Question: Count the number of objects in the diagram.
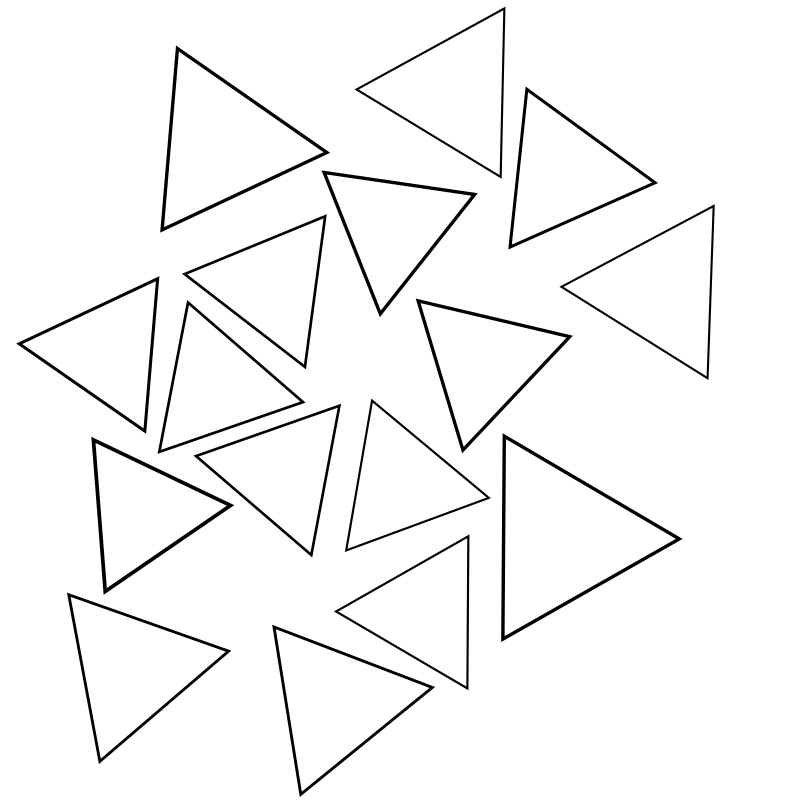
Answer: 16